Question: I have a 'company' table and an 'industry' table, with a many-to-many relation table linking the two, named 'company_industry'. The 'company' table currently has approximately 750.000 rows.

Now I need a query that finds all of the unique city names for a given industry, in which there are at least one company. So basically I have to find all companies that are associated with a given industry and select the unique city names for these companies.
I can write queries that do this just fine, but not with the performance that I am looking for. In advance I was a bit skeptical about the performance because the 'city_name' column is of the type 'VARCHAR'. Unfortunately I do currently have the liberty of being able to change the database schema to something more normalized.
The first thing I did was to add an index on the 'city_name' column, and then I tried the below queries.
'''
SELECT c.city_name AS city
FROM industry AS i
INNER JOIN company_industry AS ci ON (ci.industry_id = i.id)
INNER JOIN company AS c ON (c.id = ci.company_id)
WHERE i.id = 288
GROUP BY city;
'''
The above query takes around two seconds to execute on average. The same is the case when replacing 'GROUP BY' with 'DISTINCT'. Below is the execution plan of the above query.
'''
HashAggregate (cost=56934.21..56961.61 rows=2740 width=9) (actual time=2421.364..2421.921 rows=1962 loops=1)
-> Hash Join (cost=38972.69..56902.50 rows=12687 width=9) (actual time=954.377..2411.194 rows=12401 loops=1)
Hash Cond: (ci.company_id = c.id)
-> Nested Loop (cost=0.28..13989.91 rows=12687 width=4) (actual time=0.041..203.442 rows=12401 loops=1)
-> Index Only Scan using industry_pkey on industry i (cost=0.28..8.29 rows=1 width=4) (actual time=0.015..0.018 rows=1 loops=1)
Index Cond: (id = 288)
Heap Fetches: 0
-> Seq Scan on company_industry ci (cost=0.00..13854.75 rows=12687 width=8) (actual time=0.020..199.087 rows=12401 loops=1)
Filter: (industry_id = 288)
Rows Removed by Filter: 806309
-> Hash (cost=26036.52..26036.52 rows=744152 width=13) (actual time=954.113..954.113 rows=744152 loops=1)
Buckets: 4096 Batches: 64 Memory Usage: 551kB
-> Seq Scan on company c (cost=0.00..26036.52 rows=744152 width=13) (actual time=0.008..554.662 rows=744152 loops=1)
Total runtime: 2422.185 ms
'''
I tried to change the query to use a subquery as below, which made the query roughly twice as fast.
'''
SELECT c.city_name
FROM company AS c
WHERE EXISTS(
SELECT 1
FROM company_industry
WHERE industry_id = 288 AND company_id = c.id
)
GROUP BY c.city_name;
'''
And the execution plan for this query:
'''
HashAggregate (cost=47108.71..47136.11 rows=2740 width=9) (actual time=1270.171..1270.798 rows=1962 loops=1)
-> Hash Semi Join (cost=14015.50..47076.98 rows=12690 width=9) (actual time=194.548..1251.785 rows=12401 loops=1)
Hash Cond: (c.id = company_industry.company_id)
-> Seq Scan on company c (cost=0.00..26036.52 rows=744152 width=13) (actual time=0.008..537.856 rows=744152 loops=1)
-> Hash (cost=13856.88..13856.88 rows=12690 width=4) (actual time=194.399..194.399 rows=12401 loops=1)
Buckets: 2048 Batches: 1 Memory Usage: 436kB
-> Seq Scan on company_industry (cost=0.00..13856.88 rows=12690 width=4) (actual time=0.012..187.449 rows=12401 loops=1)
Filter: (industry_id = 288)
Rows Removed by Filter: 806309
Total runtime: 1271.030 ms
'''
That's better, but hopefully you guys can help me do better.
Basically, the expensive part of the query seems to be finding the unique city names (as expected), and even with an index on the column, the performance is not quite good enough. I am quite rusty in regards to analyzing execution plans, but I included them so you guys can see exactly what is happening.
What can I do to retrieve this data faster?
I am using , DDL below:
'''
CREATE TABLE company (
id SERIAL PRIMARY KEY NOT NULL,
name VARCHAR(150) NOT NULL,
city_name VARCHAR(50),
);
CREATE TABLE company_industry (
company_id INT NOT NULL REFERENCES company (id) ON UPDATE CASCADE,
industry_id INT NOT NULL REFERENCES industry (id) ON UPDATE CASCADE,
PRIMARY KEY (company_id, industry_id)
);
CREATE TABLE industry (
id SERIAL PRIMARY KEY NOT NULL,
name VARCHAR(100) NOT NULL
);
CREATE INDEX company_city_name_index ON company (city_name);
'''
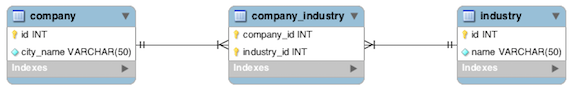
Answer: There is a 'Seq Scan on company_industry' in both query plans that should really be a (bitmap) index scan. The same goes for 'Seq Scan on company'.
Seems to be a issue of - or something is not right in your db. If something seems wrong, draw a backup before you proceed. Check if cost settings and statistics are valid:
- <URL>
If settings are good, I would then check the relevant indices (as detailed below). Maybe 'REINDEX' can fix it:
'''
REINDEX TABLE company;
REINDEX TABLE company_industry;
'''
Maybe you need to do more:
- <URL>
Also, you can simplify the query:
'''
SELECT c.city_name AS city
FROM company_industry ci
JOIN company c ON c.id = ci.company_id
WHERE ci.industry_id = 288
GROUP BY 1;
'''
### Notes
If your PK constraint is on '(company_id, industry_id)' add another (unique) on '(industry_id, company_id)' (). Why?
- <URL>
'Seq Scan on company' is equally bothersome. It seems like there is no index on 'company(id)', but your ER diagram indicates a PK, so that cannot be?
The fastest option would be to have a multicolumn index on '(id, city_name)' - (and only if) you get index-only scans out of it.
Since you already have the id of the given industry, you don't need to include the table 'industry' table at all.
No need for parentheses around the expression(s) in the 'ON' clause.
This is unfortunate:
> Unfortunately I do currently not have the liberty of being able to change the database schema to something more normalized.
Your simple schema makes sense for small tables with little redundancy and hardly any strain on available cache memory. But city names are probably highly redundant in big tables. would shrink table and index sizes considerably, which is the most important factor for performance.
A de-normalized form with redundant storage can sometimes speed up targeted queries, sometimes not, it depends. But it affects everything else adversely. Redundant storage eats more of your available cache, so other data has to be evicted sooner. Even you gain something locally, you may lose overall.
In this particular case it would also be considerably cheaper to get distinct values for a 'city_id int' column, because 'integer' values are smaller and faster to compare than (potentially long) strings. A multicolumn index on '(id, city_id)' in 'company' would be smaller than the same for '(id, city_name)' and faster to process. One more join folding many duplicates is comparatively cheap.
If you need top performance, you can always add a 'MATERIALIZED VIEW' for the special purpose with pre-computed results (readily aggregated and with an index on 'industry_id'), but avoid massively redundant data in your prime tables.